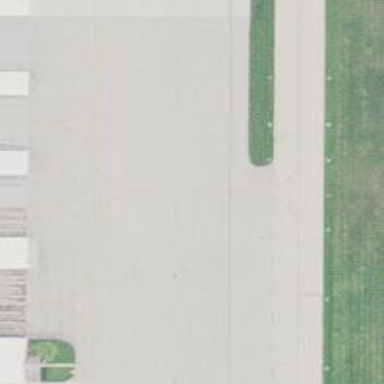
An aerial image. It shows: View of taxiway at the airport.